Interaction volume radius: 5 \u00c5
Interaction volume height: 10 \u00c5
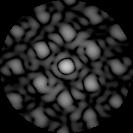
Disorder parameter: 0.3505